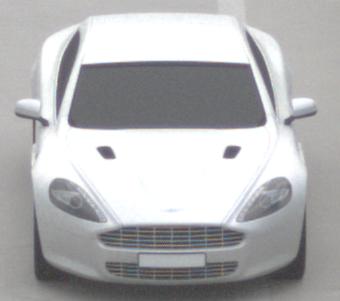
Make: Aston Martin
Model: Rapide
Detailed model: Rapide
Model produced from: 2010/03
Model produced until: 2013/07
Doors: 5
Color: white
Road condition: dry road
Daytime: midday
Contrast: low contrast